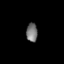
Tissue: lung
Cell type: Endothelial cells
Senescence score: 0.8151
Nuclear area (px): 206
Mean DAPI intensity: 117.233